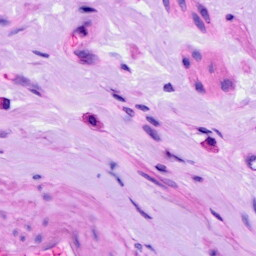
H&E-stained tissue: Ovarian